Question: I'm trying to get the maximum value in a line in an 2d array. For example is this greyscale image. For me it's no problem to calculate the horizontal and vertical maximum grey value.
However, I don't have a clue how to calculate an angled line (green line) from this 2d array.
Anyone can help me out with this.

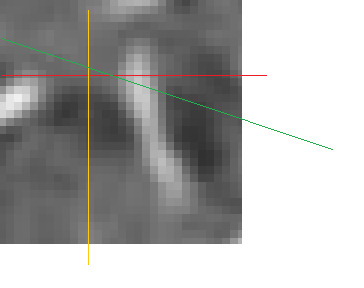
Answer: Do you know the angle of the line?
You can use the sinus and cosinus functions to calculate the x and y values of each point.
'''
var x = Math.Cos(angle) * length
var y = Math.Sin(angle) * length
'''
Where you increase the length each time. You will have to round the x and y values because they won't be integers.
You then use the x and y values as indices for the 2 dimensional arrays